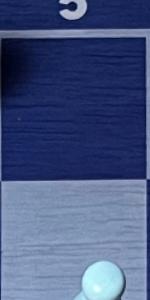
Label: Empty